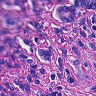
Metastatic tissue present: yes